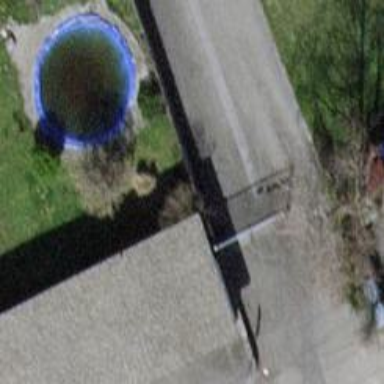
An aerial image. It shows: Gate.